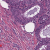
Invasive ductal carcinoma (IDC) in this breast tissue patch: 1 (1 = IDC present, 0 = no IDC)